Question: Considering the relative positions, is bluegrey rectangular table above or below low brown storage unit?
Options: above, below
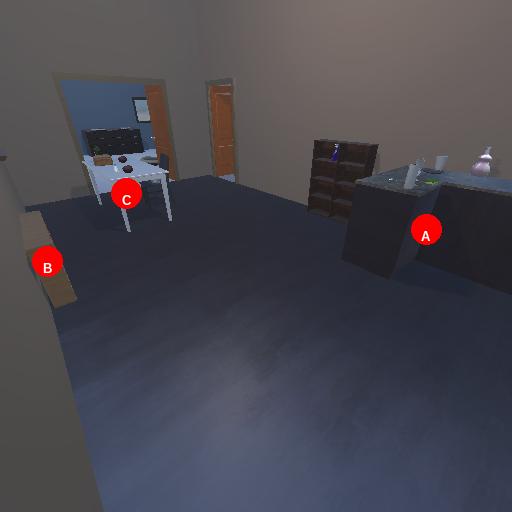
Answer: above